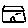
Label: house